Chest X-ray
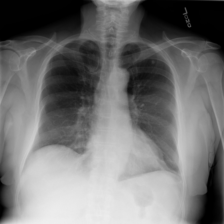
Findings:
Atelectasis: negative
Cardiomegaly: negative
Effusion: positive
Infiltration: negative
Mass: negative
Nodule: positive
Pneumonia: negative
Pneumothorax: negative
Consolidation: negative
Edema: negative
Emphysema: negative
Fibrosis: negative
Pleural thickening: positive
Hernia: negative